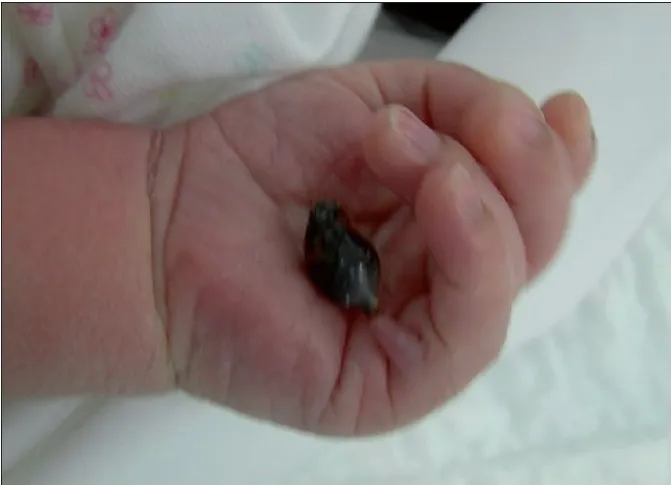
Torsion of polydactyly.
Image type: medical_photograph (other_medical_photograph)